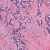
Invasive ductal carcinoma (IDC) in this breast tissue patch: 1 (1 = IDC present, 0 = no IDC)